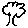
Label: tree